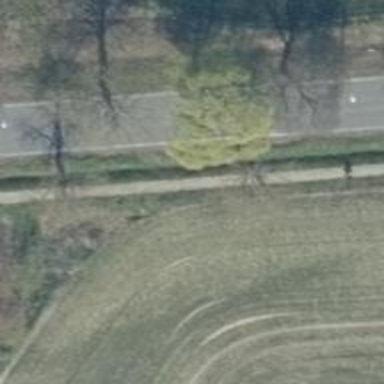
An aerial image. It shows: Row of deciduous broadleaved trees.